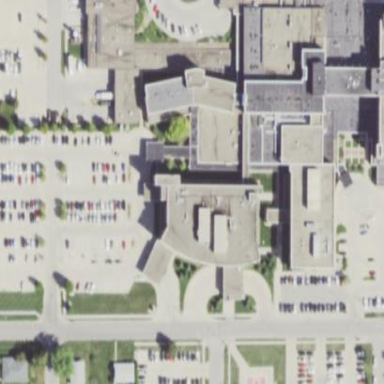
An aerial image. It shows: Hospital providing healthcare services.